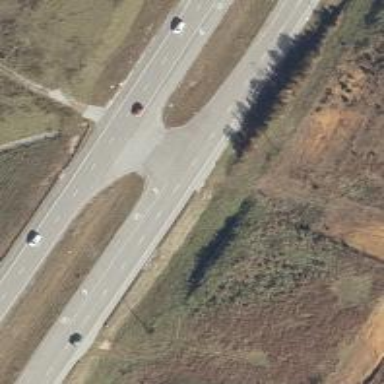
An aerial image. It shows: Asphalt trunk highway route.